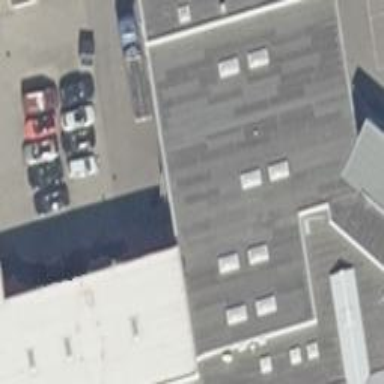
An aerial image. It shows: Car shop.